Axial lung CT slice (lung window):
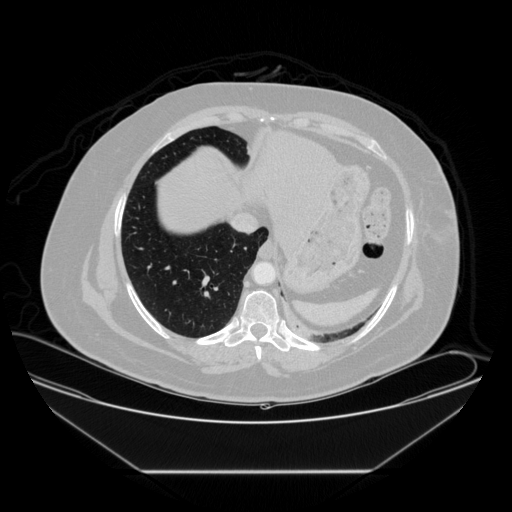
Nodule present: no